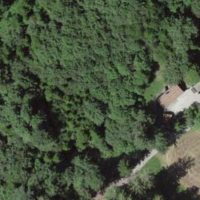
EUNIS habitat code: 44
Species observed at this site:
Urtica dioica
Lysimachia punctata
Picea abies